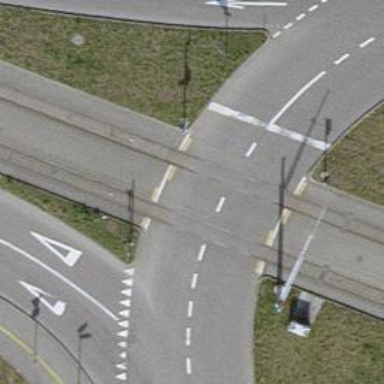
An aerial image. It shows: Road with traffic signals.